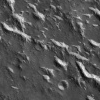
Atmospheric dust classification: not_dusty